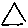
Label: triangle